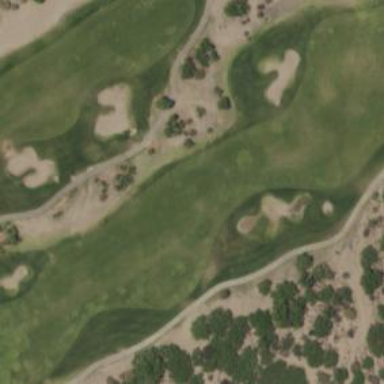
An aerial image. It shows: View of golf hole.